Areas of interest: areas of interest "Medical"
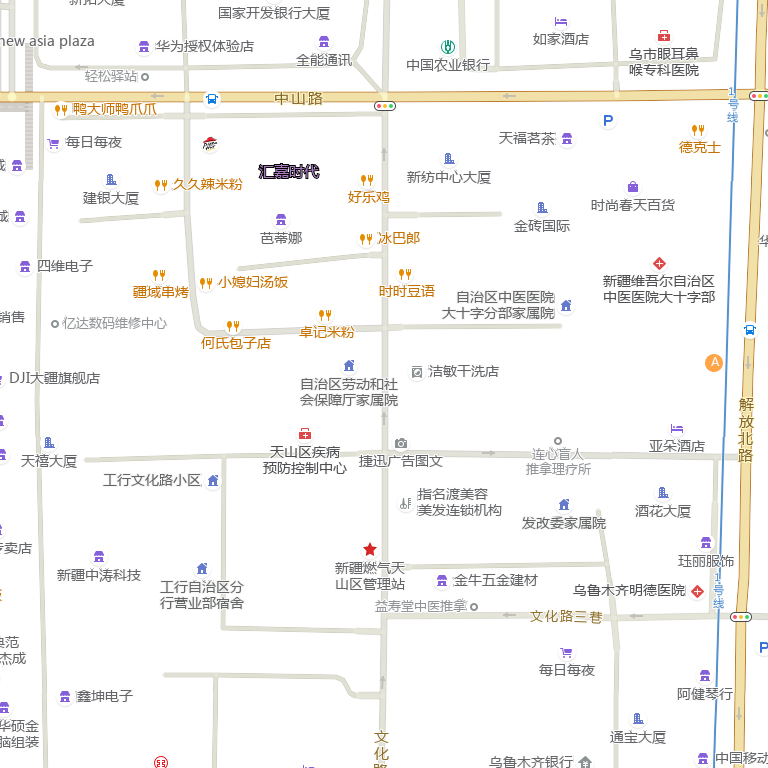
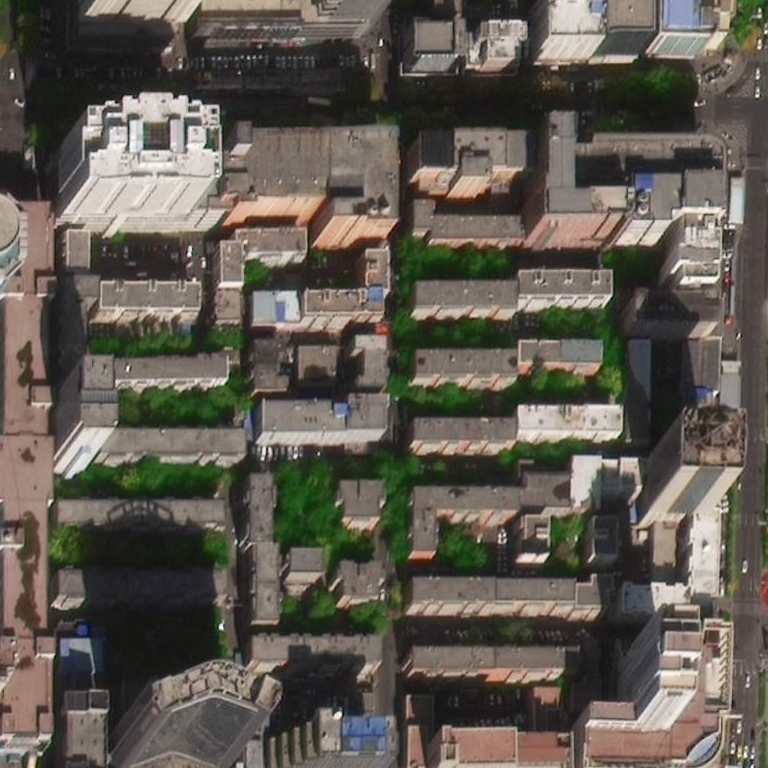